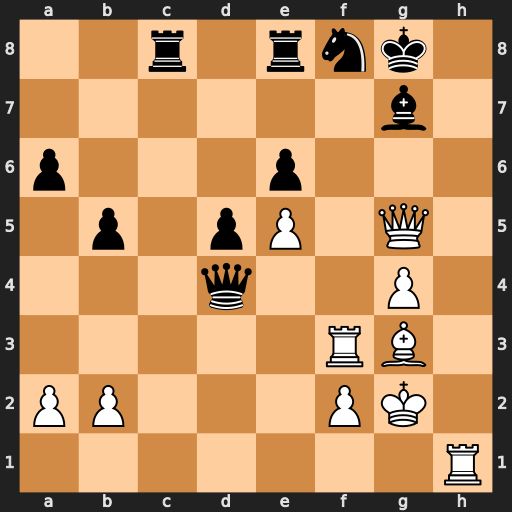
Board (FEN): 2r1rnk1/6b1/p3p3/1p1pP1Q1/3q2P1/5RB1/PP3PK1/7R
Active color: w
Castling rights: -
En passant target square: -
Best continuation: Qh5 Re7 Bh4 Rec7 Bf6